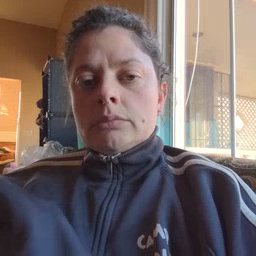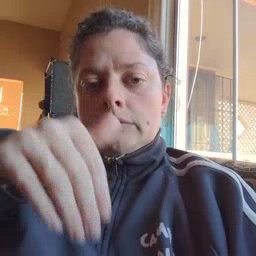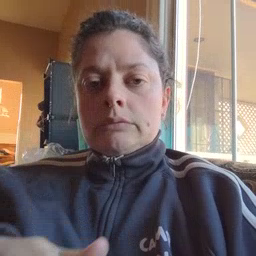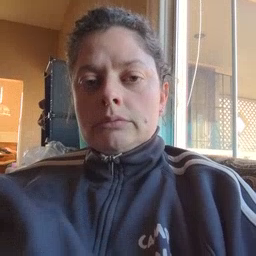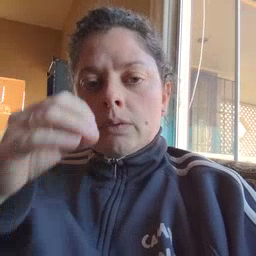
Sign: night